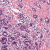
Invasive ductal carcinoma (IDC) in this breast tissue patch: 1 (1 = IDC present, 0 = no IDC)